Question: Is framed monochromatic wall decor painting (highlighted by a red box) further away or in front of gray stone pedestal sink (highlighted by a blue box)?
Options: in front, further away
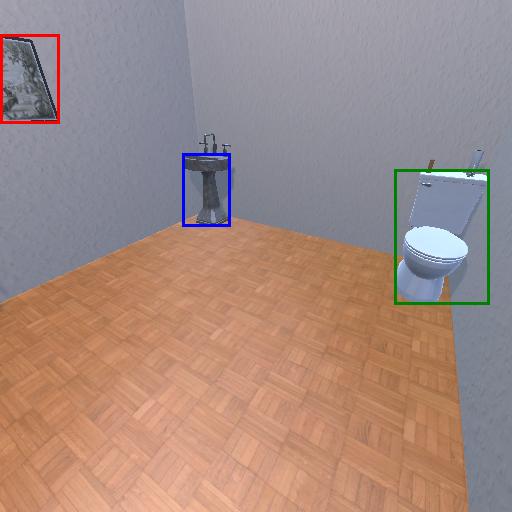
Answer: in front